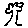
Label: tree